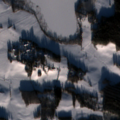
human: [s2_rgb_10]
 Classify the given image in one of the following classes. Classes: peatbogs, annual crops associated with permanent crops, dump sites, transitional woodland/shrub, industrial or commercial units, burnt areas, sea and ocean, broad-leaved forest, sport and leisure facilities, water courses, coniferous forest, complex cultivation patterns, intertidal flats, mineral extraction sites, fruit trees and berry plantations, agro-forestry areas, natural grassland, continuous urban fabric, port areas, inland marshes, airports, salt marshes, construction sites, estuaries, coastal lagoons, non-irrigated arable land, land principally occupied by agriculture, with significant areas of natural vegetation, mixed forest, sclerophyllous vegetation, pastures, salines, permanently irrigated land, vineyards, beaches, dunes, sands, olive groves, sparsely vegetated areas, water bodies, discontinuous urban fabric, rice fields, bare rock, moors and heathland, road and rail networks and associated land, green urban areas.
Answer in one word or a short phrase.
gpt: non-irrigated arable land, land principally occupied by agriculture, with significant areas of natural vegetation, coniferous forest, mixed forest